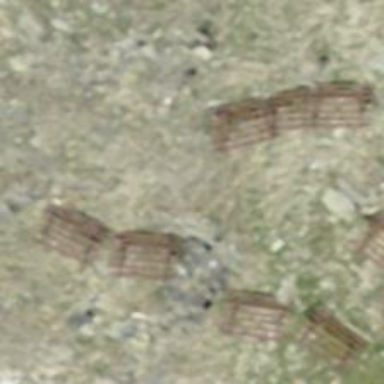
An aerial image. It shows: Snow fence.